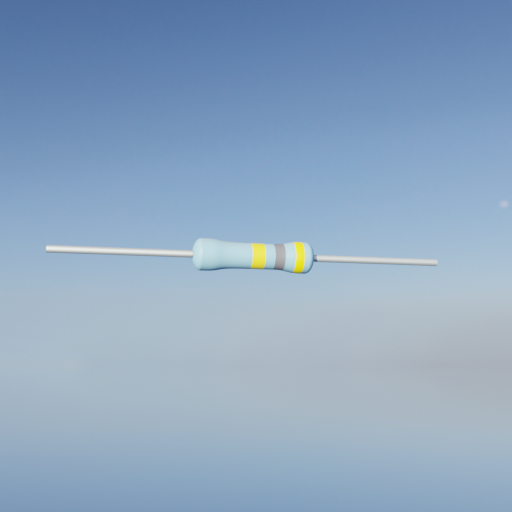
Resistor colour bands (in order): yellow, gray, yellow